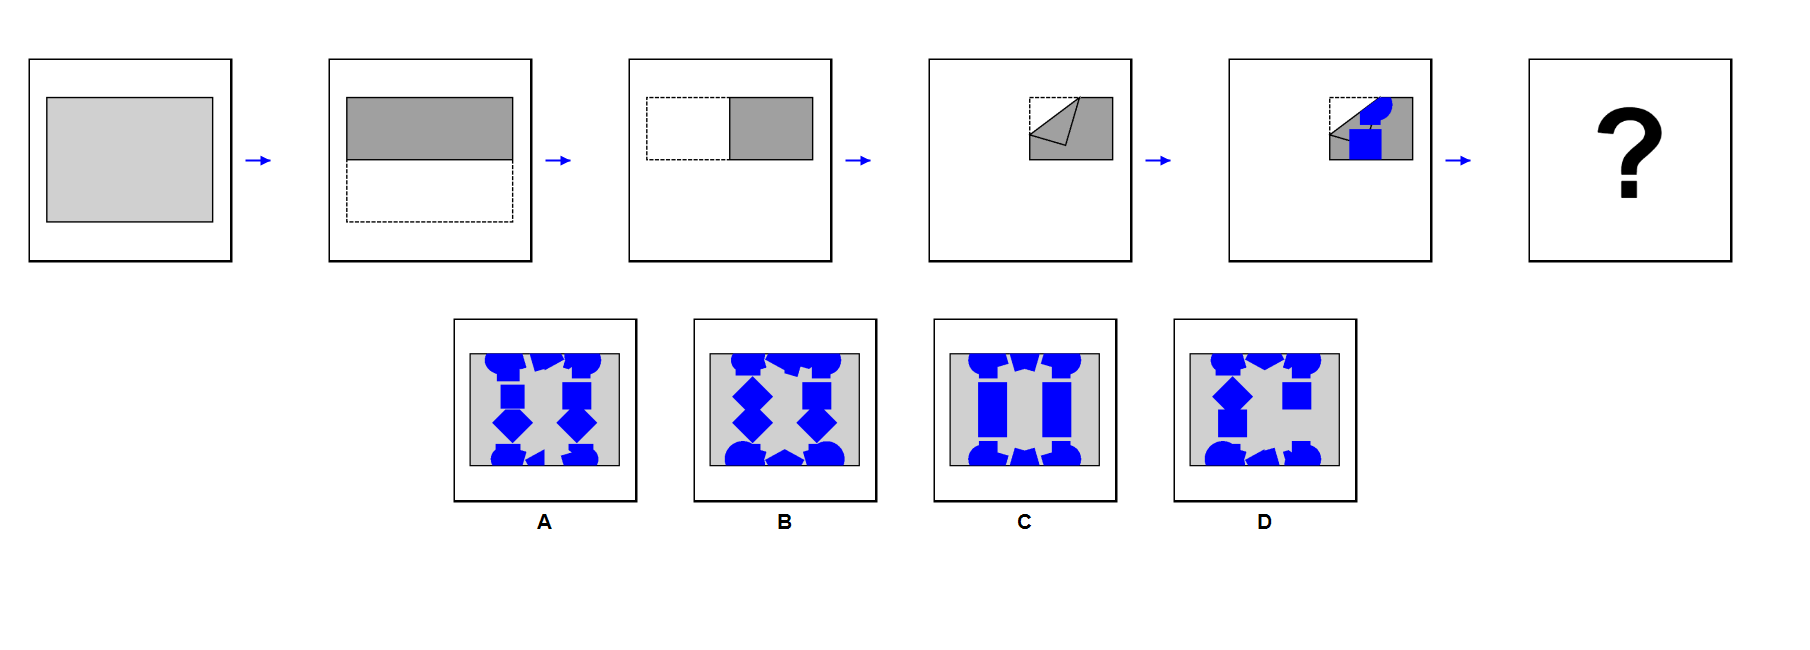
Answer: C